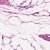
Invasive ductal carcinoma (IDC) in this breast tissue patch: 0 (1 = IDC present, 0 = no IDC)